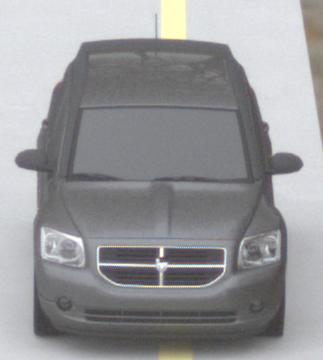
Make: Dodge
Model: Caliber 1.8
Detailed model: Caliber
Model produced from: 2006/06
Model produced until: 2009/03
Doors: 5
Color: gray
Road condition: dry road
Daytime: morning or afternoon
Contrast: low contrast